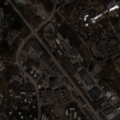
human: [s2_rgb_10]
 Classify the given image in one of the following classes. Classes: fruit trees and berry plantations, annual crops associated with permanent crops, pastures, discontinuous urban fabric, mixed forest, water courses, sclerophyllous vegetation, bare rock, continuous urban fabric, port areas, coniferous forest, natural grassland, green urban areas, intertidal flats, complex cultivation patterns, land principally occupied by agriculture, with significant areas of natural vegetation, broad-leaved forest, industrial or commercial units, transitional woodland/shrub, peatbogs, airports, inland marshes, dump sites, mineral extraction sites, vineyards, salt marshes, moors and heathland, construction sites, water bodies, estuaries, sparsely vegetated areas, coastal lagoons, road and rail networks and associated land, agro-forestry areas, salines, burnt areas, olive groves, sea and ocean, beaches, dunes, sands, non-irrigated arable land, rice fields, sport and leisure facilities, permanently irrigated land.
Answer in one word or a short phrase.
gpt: discontinuous urban fabric, industrial or commercial units, green urban areas